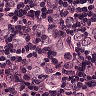
Metastatic tissue present: yes